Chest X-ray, PA view. Patient: 77 years old, sex M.
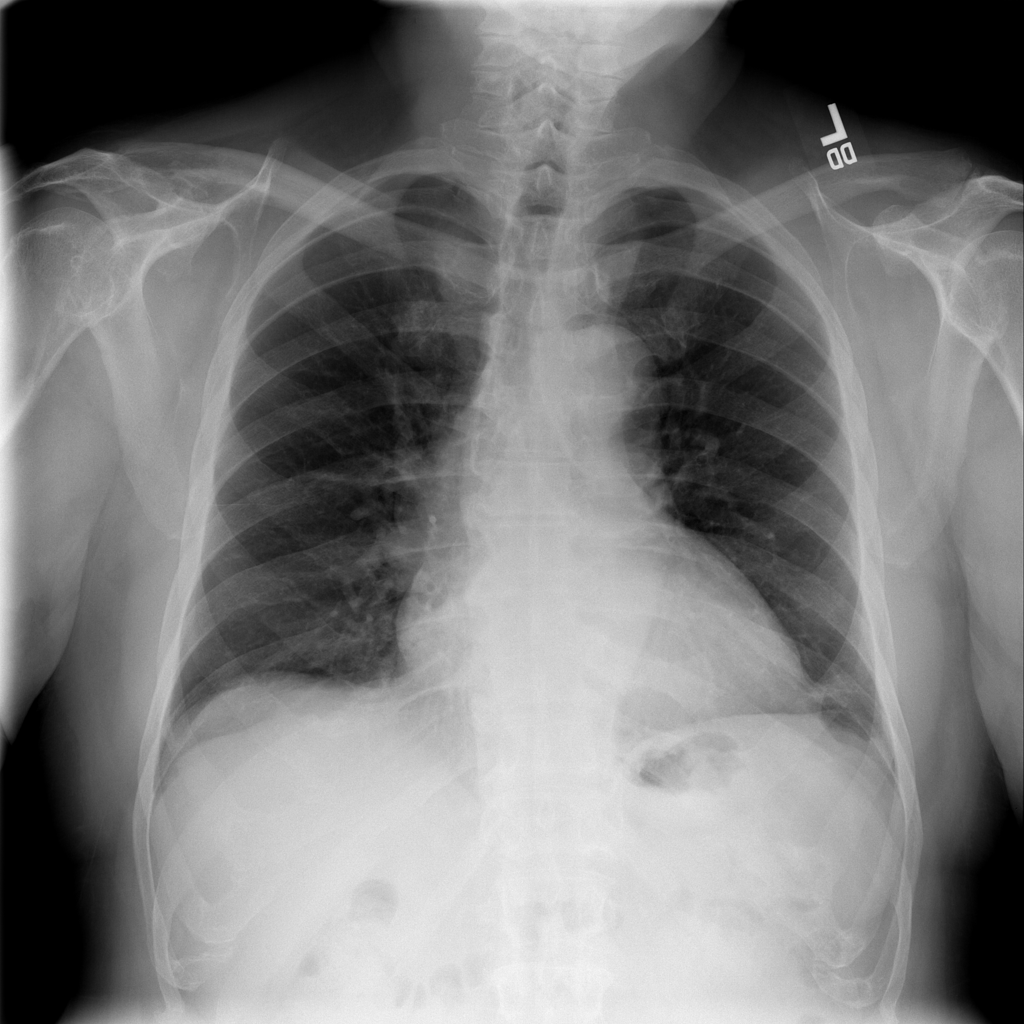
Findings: Atelectasis